Question: The following example code works well:
'''
Auth_controller.prototype.isLogged = function(){
//Check if the user is authenticated
var getAuthStatus = this.auth_model.fetch();
return getAuthStatus;
};
Auth_controller.prototype.redirect = function(fragment, args, next){
var getAuthStatus = this.isLogged();
var self = this;
$.when(getAuthStatus).then(function(response){
//Do something with the response
}
});
'''
This doesn't seem to work for a Collection though.
When I console log the collection, I get an empty collection back.
I know that I can use the success callback function from within the method (tested that already), but I don't want to do that, because I want the function to return a promise that I can call from other functions as well.
-> No, sorry it doesn't work in the success callback either so it seems.
Any suggestions for a workaround ?
Edit;
This image shows what is returned from the model and collection fetch methods.
Unless I'm doing something wrong that is obvious, I don't understand why this happens.
When console logging the returned response in the success callback, I see that the empty object as shown in the screenshot, gets populated.

Edit2:
This is what my collection looks like:
'''
define([
/*--- libraries ---*/
'jquery',
'underscore',
'backbone',
/*--- model ---*/
'models/users/role_model'
], function($, _, Backbone,
Role_model){
var Role_collection = Backbone.Collection.extend({
url: '/ingeb/api_v1/users/roles',
model: Role_model
});
return Role_collection;
});
'''
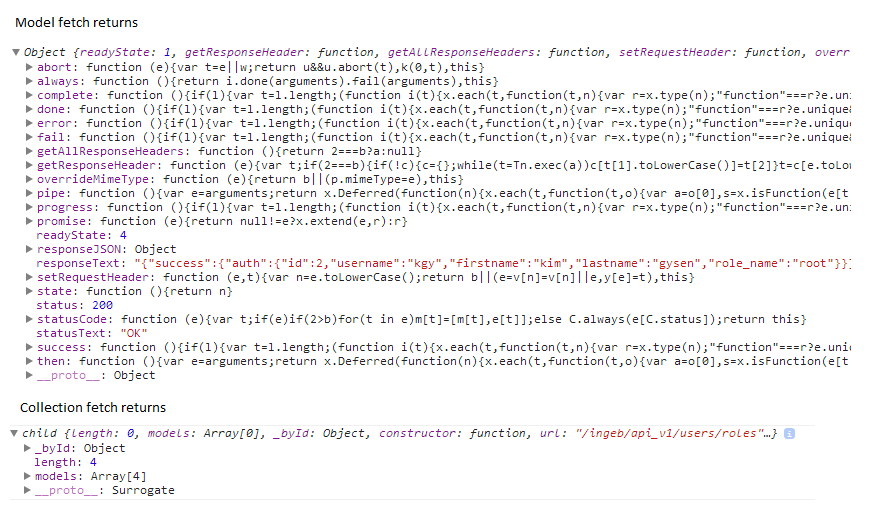
Answer: Actually, the collection's 'fetch' does return a promise:
> Delegates to Backbone.sync under the covers for custom persistence strategies and returns a jqXHR.
See <URL>